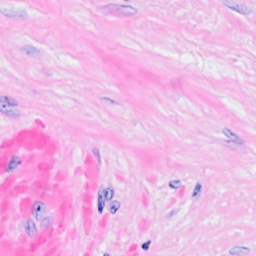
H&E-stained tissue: Breast